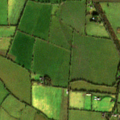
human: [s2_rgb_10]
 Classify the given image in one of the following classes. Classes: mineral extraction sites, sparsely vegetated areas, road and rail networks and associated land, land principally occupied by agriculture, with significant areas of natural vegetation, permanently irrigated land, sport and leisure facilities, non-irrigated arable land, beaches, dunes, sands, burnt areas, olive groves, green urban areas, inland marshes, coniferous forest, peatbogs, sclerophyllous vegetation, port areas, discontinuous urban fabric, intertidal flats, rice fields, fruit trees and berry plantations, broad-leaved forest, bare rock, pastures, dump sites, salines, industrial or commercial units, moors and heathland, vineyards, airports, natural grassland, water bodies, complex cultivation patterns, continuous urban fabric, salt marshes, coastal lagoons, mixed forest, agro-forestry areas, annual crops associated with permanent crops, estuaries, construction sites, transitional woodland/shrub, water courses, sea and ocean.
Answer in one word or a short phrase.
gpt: non-irrigated arable land, pastures